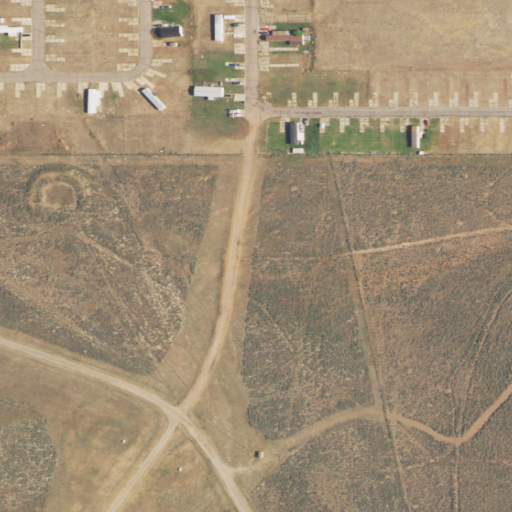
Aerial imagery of valley in Wyoming named Dry Hollow containing shrub, open development, and low intensity development